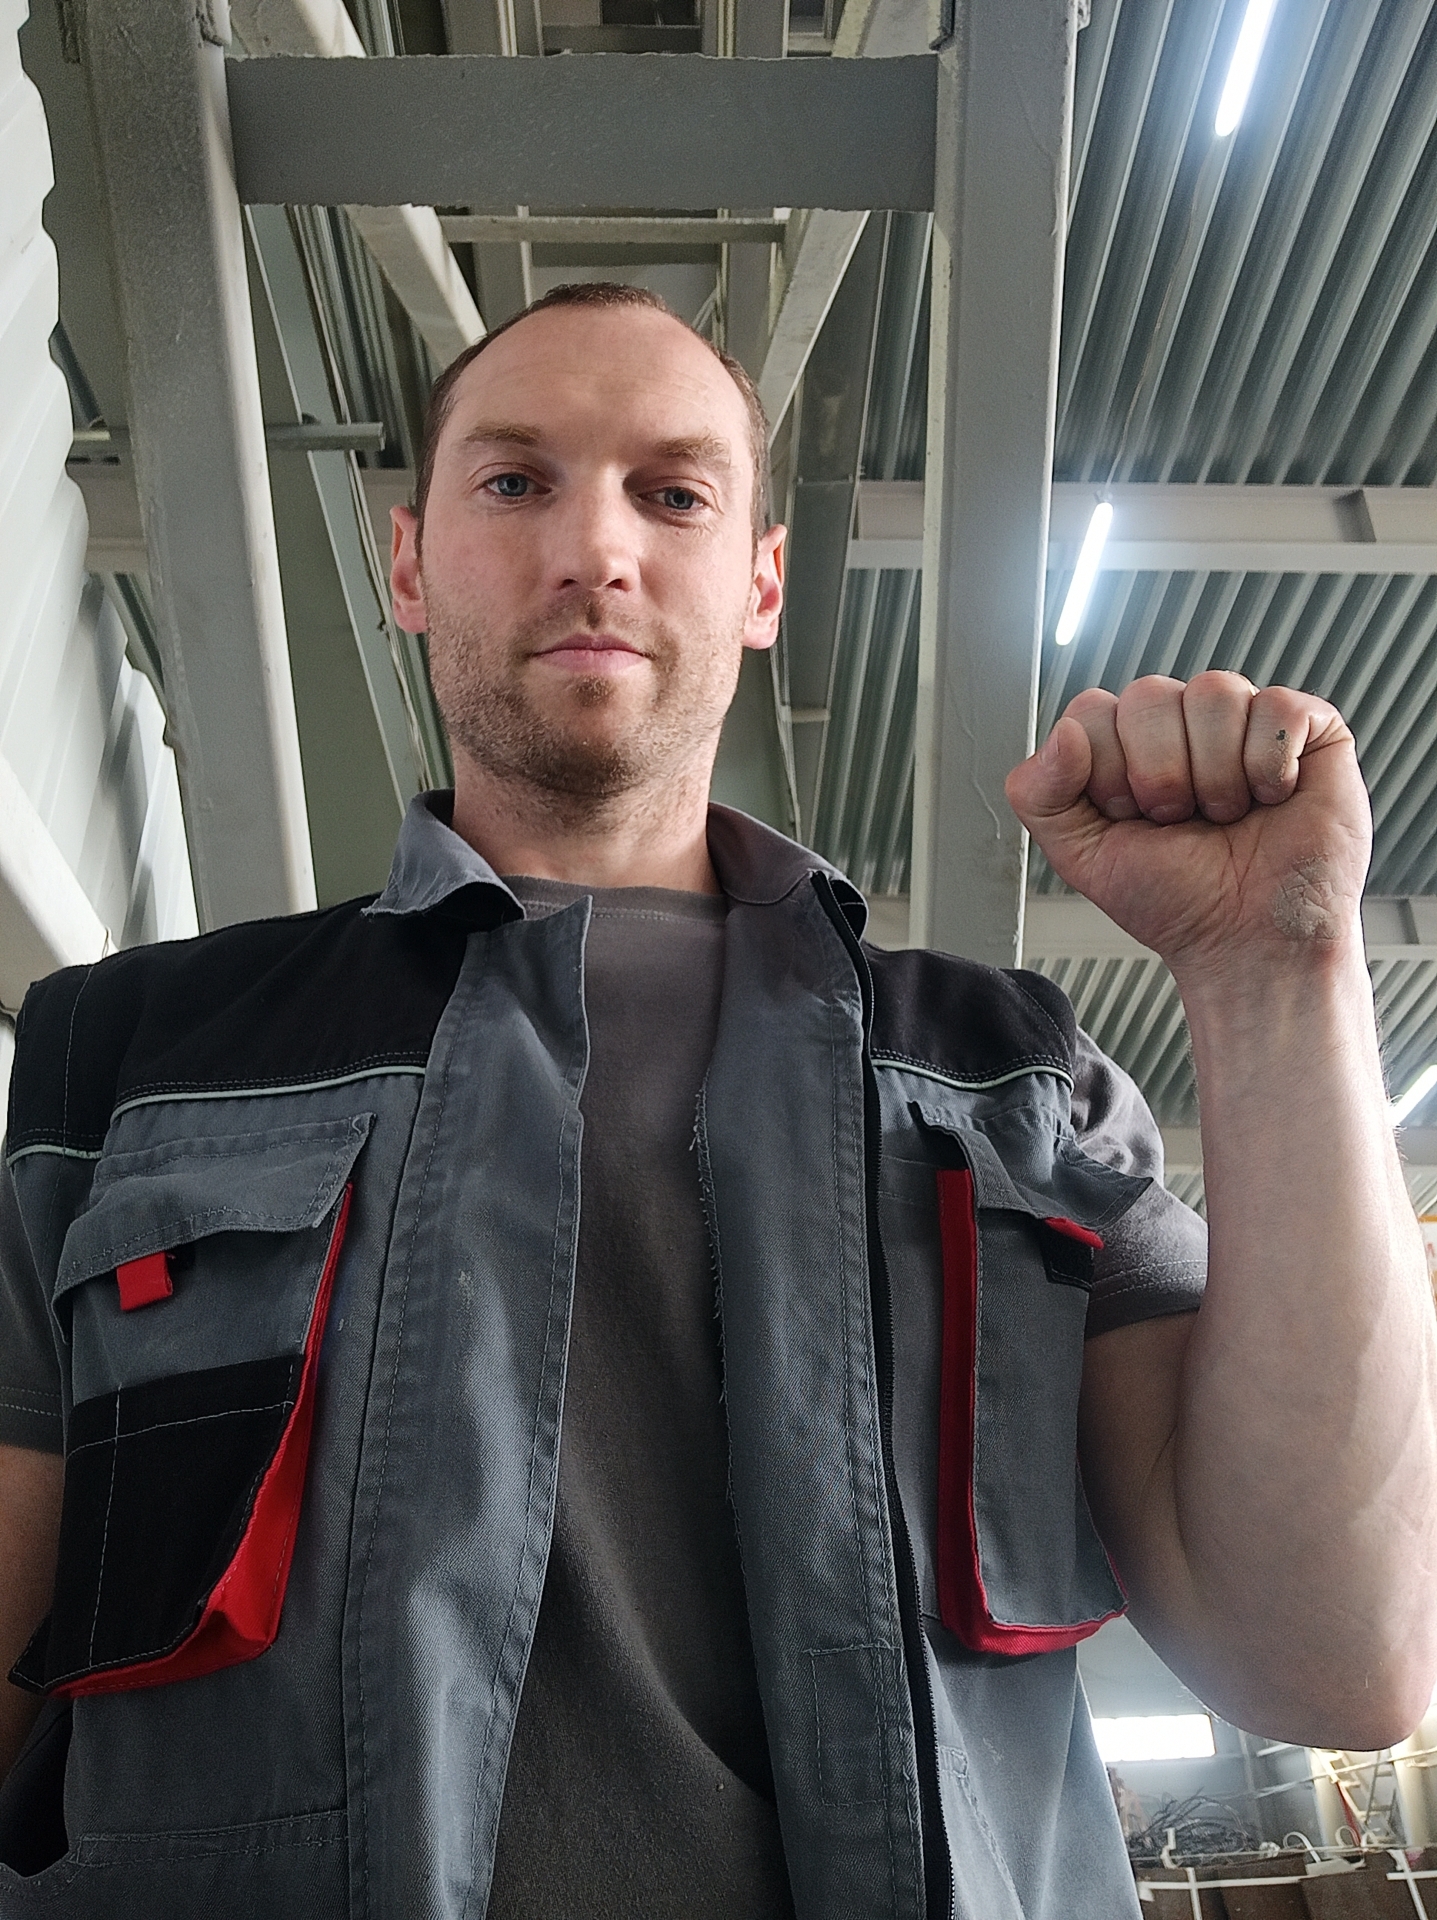
Label: clear